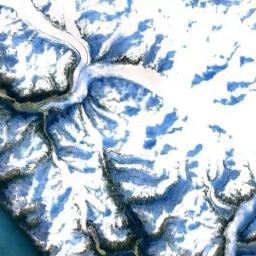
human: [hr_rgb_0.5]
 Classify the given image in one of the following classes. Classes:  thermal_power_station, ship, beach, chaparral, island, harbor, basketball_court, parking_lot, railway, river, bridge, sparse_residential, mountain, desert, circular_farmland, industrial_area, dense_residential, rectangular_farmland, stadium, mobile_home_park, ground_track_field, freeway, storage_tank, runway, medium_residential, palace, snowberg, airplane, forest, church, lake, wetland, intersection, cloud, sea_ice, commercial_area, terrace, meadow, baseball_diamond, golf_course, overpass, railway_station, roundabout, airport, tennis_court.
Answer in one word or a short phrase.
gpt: snowberg